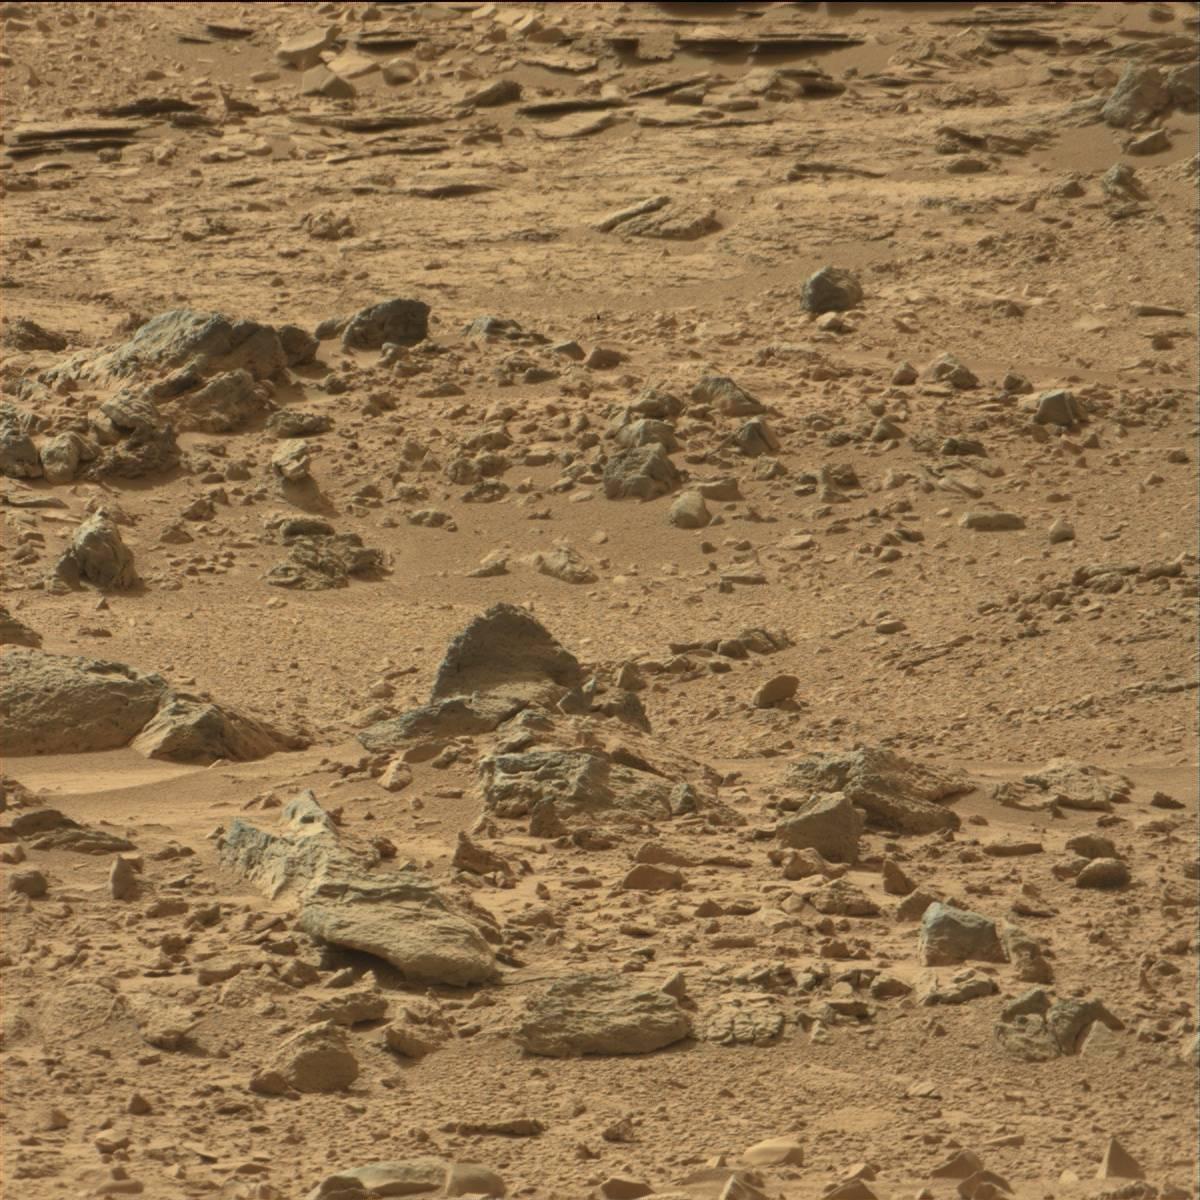
Terrain classes present: Bedrock, Rock, Sand / Soil